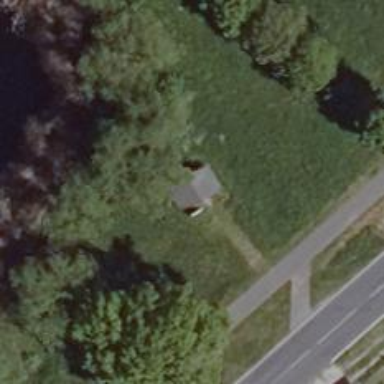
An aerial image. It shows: Picnic shelter amenity.